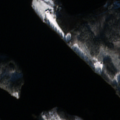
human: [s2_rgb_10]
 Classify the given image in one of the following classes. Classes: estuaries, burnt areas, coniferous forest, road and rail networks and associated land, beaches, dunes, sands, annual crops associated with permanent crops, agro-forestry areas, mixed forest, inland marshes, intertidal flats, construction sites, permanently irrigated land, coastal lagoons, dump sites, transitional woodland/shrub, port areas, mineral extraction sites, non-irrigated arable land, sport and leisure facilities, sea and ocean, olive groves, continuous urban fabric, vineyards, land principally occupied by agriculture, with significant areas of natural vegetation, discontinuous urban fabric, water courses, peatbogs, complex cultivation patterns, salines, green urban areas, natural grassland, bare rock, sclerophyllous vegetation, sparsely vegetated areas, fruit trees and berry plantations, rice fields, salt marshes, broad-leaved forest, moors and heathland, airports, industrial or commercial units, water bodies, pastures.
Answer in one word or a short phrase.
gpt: coniferous forest, mixed forest, water bodies